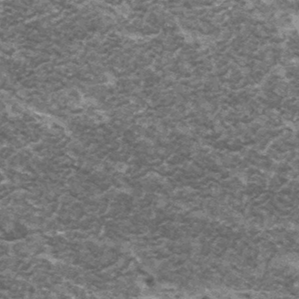
Label: frost